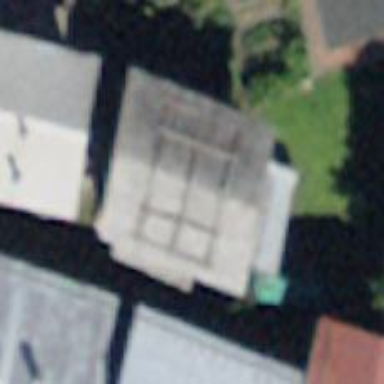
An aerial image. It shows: Building.